九年级 · 解析几何
如图, 已知二次函数 $y=a x^{2}+b x+c(a \neq 0)$ 的图象如图所示, 有下列5个结论: (1) $a b c>0$; (2) $b-$ $a>c$; (3) $4 a+2 b+c>0$; (4) $3 a>-c$; (5) $a+b>m(a m+b)(m \neq 1$ 的实数).其中正确结论有 $($ )

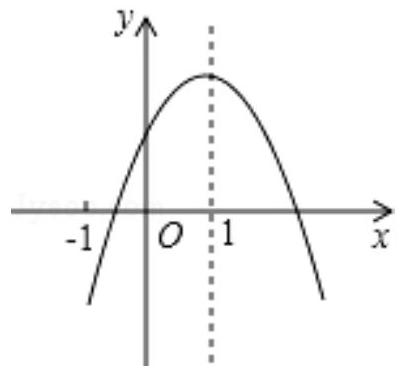
A. (1)(2)(3)
B. (2)(3)(5)
C. (2)(3)(4)
D. (3)(4)(5)

答案: B
解析: 【分析】

本题主要考查了二次函数图象与系数之间的关系, 二次函数 $y=a x^{2}+b x+c$ 的系数符号由抛物线开口方向、对称轴和抛物线与 $y$ 轴的交点、抛物线与 $x$ 轴交点的个数确定, 熟练掌握二次函数的性质是关键. 由抛物线对称轴的位置判断 $a b$ 的符号, 由拋物线与 $y$ 轴的交点判断 $c$ 的符号, 然后根据对称轴及拋物线与 $x$ 轴交点情况进行推理, 进而对所得结论进行判断. 【解答】

解: (1) $\because$ 对称轴在 $y$ 轴的右侧,

$\therefore a b<0$,

由图象可知: $c>0$,

$\therefore a b c<0$,

故(1)不正确;

(2) 当 $x=-1$ 时, $y=a-b+c<0$,

$\therefore b-a>c$,

故(2)正确;

(3)由对称知, 当 $x=2$ 时, 函数值大于 0 , 即 $y=4 a+2 b+c>0$,

故(3)正确;

(4) $\because x=-\frac{b}{2 a}=1$,

$\therefore b=-2 a$,

$\because a-b+c<0$,

$\therefore a+2 a+c<0$,

$3 a<-c$,

故(4)不正确;

(5)当 $x=1$ 时, $y$ 的值最大. 此时, $y=a+b+c$,

而当 $x=m$ 时, $y=a m^{2}+b m+c$,

所以 $a+b+c>a m^{2}+b m+c(m \neq 1)$,

故 $a+b>a m^{2}+b m$, 即 $a+b>m(a m+b)$,

故(5)正确.

故(2)(3)(5)正确.

故选 $B$.